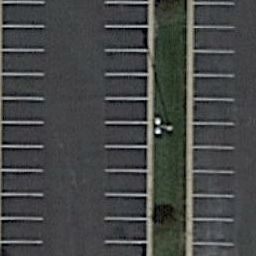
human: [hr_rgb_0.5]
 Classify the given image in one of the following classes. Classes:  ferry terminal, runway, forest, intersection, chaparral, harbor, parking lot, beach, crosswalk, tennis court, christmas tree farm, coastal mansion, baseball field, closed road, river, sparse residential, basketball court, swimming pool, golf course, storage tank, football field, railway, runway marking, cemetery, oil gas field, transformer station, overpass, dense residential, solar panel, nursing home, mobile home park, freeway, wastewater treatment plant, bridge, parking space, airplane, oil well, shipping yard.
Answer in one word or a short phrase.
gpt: parking space